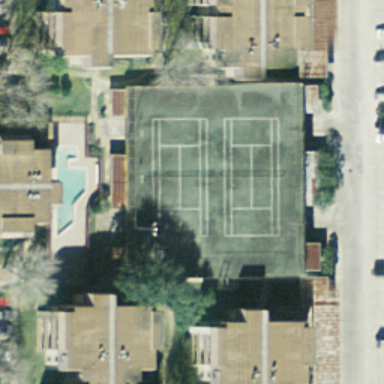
Two tennis courts arranged neatly with some buildings and plants surrounded .